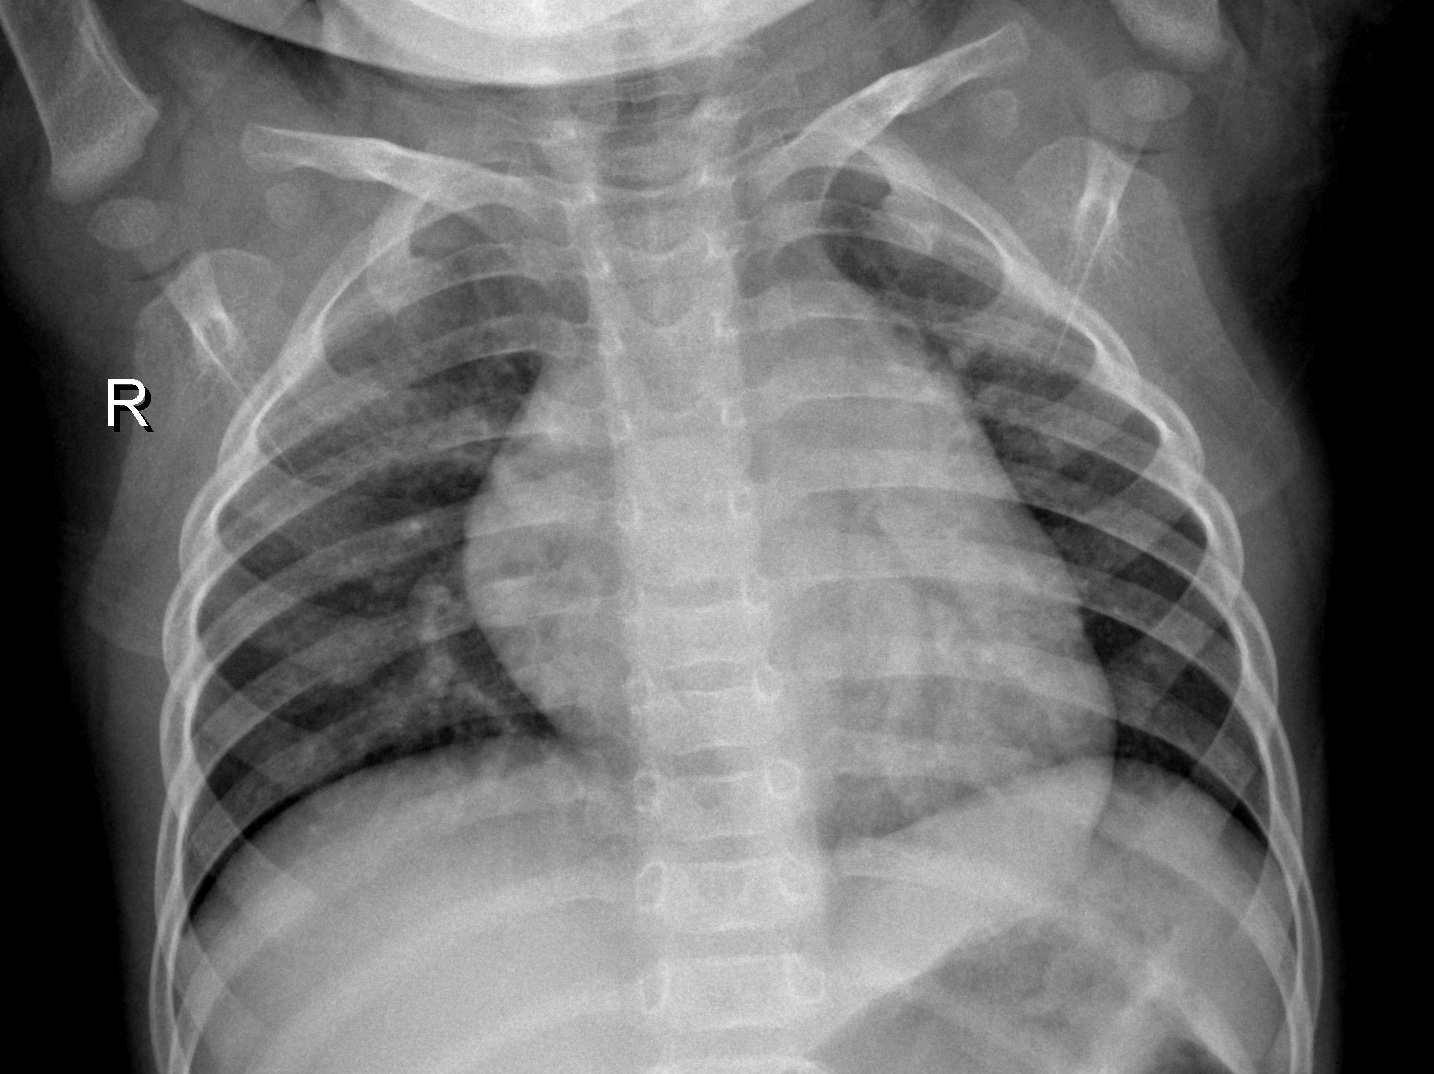
Diagnosis: NORMAL